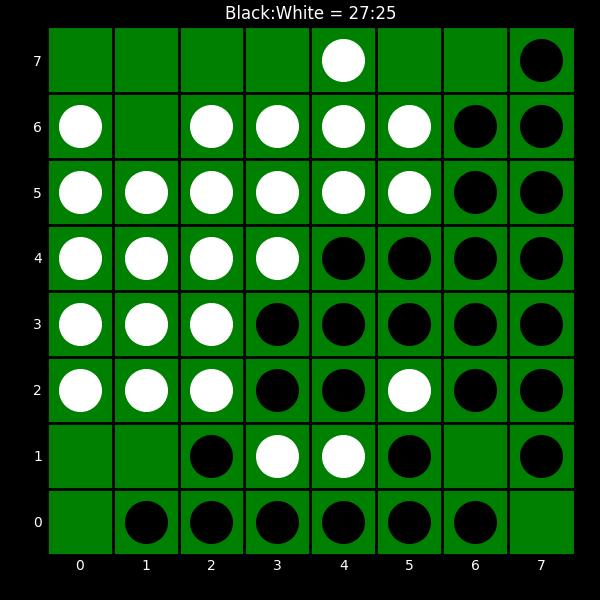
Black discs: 27
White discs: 25